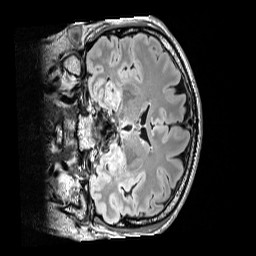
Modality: FLAIR
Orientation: coronal
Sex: male
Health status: ill
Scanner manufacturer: siemens
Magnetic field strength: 3 T
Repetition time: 5 s
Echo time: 0.388 s